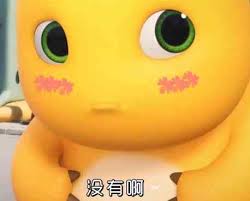
Label: nailong